Interaction volume radius: 10 \u00c5
Interaction volume height: 45 \u00c5
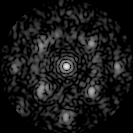
Disorder parameter: 0.441